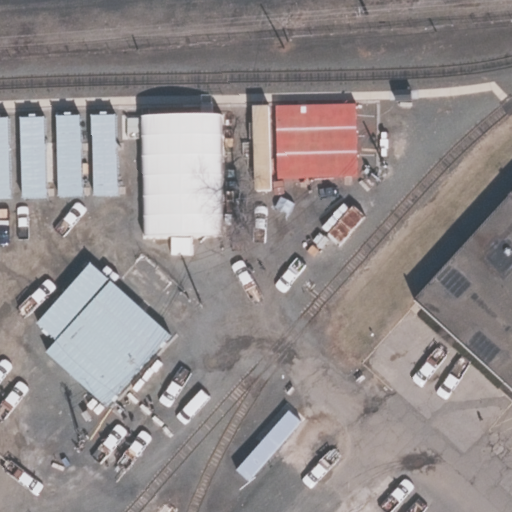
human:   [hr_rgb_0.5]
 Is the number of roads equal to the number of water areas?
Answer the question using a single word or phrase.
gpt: no

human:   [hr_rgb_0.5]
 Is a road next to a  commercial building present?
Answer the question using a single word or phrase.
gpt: no

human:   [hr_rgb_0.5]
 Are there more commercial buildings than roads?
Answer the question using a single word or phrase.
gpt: no

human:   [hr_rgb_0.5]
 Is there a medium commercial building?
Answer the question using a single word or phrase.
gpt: no

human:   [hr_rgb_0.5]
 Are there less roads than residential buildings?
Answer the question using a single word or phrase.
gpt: no

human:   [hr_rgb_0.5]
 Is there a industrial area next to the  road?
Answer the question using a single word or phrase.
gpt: yes

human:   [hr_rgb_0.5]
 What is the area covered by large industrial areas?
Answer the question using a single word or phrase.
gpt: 10583m2

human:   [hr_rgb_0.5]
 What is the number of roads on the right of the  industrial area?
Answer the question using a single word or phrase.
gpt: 0

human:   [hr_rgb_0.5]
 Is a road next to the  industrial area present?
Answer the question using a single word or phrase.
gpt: yes

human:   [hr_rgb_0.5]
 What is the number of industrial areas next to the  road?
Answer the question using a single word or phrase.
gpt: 1

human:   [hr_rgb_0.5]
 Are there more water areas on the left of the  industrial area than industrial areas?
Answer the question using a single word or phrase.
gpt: no

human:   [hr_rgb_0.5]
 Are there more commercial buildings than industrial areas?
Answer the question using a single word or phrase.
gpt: no

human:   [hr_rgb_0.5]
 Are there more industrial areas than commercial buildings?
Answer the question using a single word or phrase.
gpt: yes

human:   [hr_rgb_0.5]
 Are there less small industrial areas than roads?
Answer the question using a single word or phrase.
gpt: yes

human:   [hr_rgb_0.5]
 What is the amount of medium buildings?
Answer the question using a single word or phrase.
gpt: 0

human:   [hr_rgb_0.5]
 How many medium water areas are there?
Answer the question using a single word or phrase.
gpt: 0

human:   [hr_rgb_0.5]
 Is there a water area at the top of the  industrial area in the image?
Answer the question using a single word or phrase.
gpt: no

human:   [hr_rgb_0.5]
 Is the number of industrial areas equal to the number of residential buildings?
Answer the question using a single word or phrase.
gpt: no

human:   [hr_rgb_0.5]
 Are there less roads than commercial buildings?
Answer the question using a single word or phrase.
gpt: no

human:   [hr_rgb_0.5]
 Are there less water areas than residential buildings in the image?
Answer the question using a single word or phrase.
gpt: no

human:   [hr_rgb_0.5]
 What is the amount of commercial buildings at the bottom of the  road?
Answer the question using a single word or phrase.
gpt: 0

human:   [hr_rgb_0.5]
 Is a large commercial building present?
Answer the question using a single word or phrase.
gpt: no

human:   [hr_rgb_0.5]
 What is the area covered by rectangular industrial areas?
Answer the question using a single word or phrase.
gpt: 10583m2

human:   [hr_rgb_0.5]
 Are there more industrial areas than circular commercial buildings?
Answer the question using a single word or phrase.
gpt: yes

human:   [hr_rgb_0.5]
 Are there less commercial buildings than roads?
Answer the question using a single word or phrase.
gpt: yes

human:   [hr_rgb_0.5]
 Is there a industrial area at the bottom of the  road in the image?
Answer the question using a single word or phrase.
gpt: yes

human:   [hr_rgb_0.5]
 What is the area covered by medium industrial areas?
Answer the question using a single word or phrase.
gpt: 0m2

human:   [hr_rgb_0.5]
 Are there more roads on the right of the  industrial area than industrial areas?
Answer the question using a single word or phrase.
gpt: no

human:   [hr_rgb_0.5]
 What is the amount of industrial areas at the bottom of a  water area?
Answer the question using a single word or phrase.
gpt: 0

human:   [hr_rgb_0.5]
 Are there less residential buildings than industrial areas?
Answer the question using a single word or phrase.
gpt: yes

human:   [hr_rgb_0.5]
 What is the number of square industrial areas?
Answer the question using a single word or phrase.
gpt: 0

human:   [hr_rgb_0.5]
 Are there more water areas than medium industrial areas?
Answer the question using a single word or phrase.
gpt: no

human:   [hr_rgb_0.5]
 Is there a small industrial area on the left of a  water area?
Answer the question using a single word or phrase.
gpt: no

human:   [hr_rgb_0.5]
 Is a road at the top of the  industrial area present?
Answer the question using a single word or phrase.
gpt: yes

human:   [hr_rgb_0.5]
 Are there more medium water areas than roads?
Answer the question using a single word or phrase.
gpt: no

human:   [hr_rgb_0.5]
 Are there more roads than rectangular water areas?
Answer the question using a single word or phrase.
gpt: yes